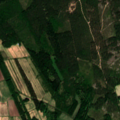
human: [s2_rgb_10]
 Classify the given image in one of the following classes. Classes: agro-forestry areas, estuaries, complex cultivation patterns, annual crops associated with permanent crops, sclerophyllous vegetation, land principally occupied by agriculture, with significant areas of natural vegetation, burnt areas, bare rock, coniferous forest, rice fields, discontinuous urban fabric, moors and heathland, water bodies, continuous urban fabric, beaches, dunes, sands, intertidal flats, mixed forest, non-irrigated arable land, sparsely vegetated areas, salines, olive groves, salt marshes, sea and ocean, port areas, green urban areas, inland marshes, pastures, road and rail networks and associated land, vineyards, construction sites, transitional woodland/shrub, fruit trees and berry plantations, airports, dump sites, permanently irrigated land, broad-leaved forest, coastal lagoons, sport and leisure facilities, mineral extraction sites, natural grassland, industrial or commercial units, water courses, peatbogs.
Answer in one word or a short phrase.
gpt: non-irrigated arable land, land principally occupied by agriculture, with significant areas of natural vegetation, coniferous forest, mixed forest